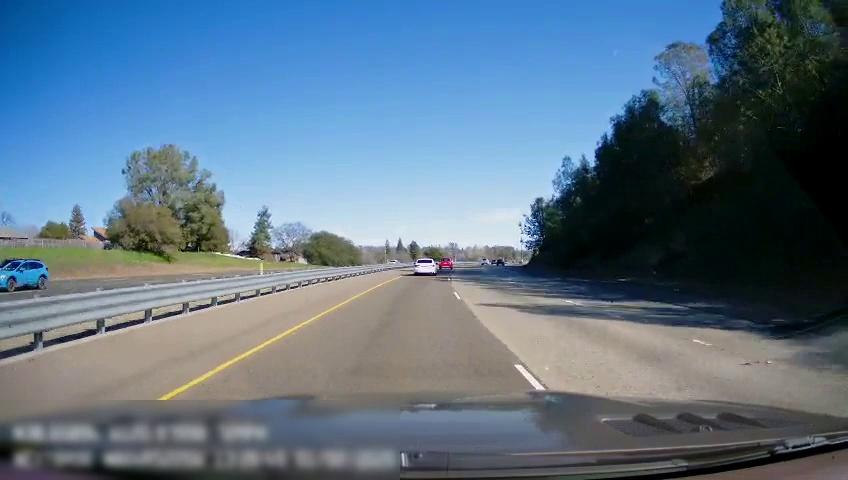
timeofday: Day
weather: Sunny
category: Drivable Space
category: Drivable Space
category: Vehicles | Car
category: Vehicles | Car
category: Vehicles | Car
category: Vehicles | Truck
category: Lanes | Current Lane
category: Lanes | Current Lane
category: Lanes | Alternate Lane